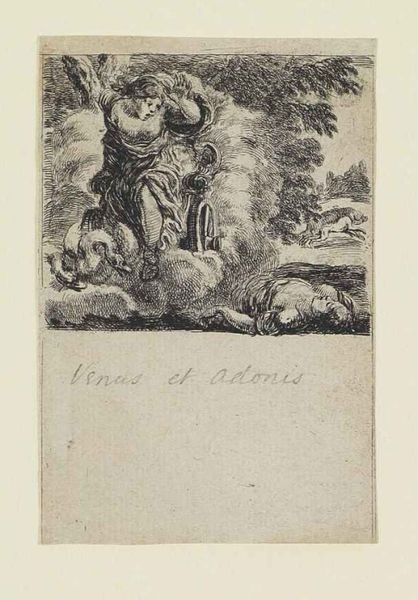
Titel: Jeu de la Mythologie - Venus et Adonis
Künstler: Stefano della Bella
Standort: Karlsruhe
Institution: Staatliche Kunsthalle Karlsruhe
Schlagwörter: religious, angels, etching, symbols, ertching, small image